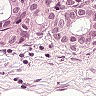
Metastatic tissue present: yes